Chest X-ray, PA view. Patient: 45 years old, sex M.
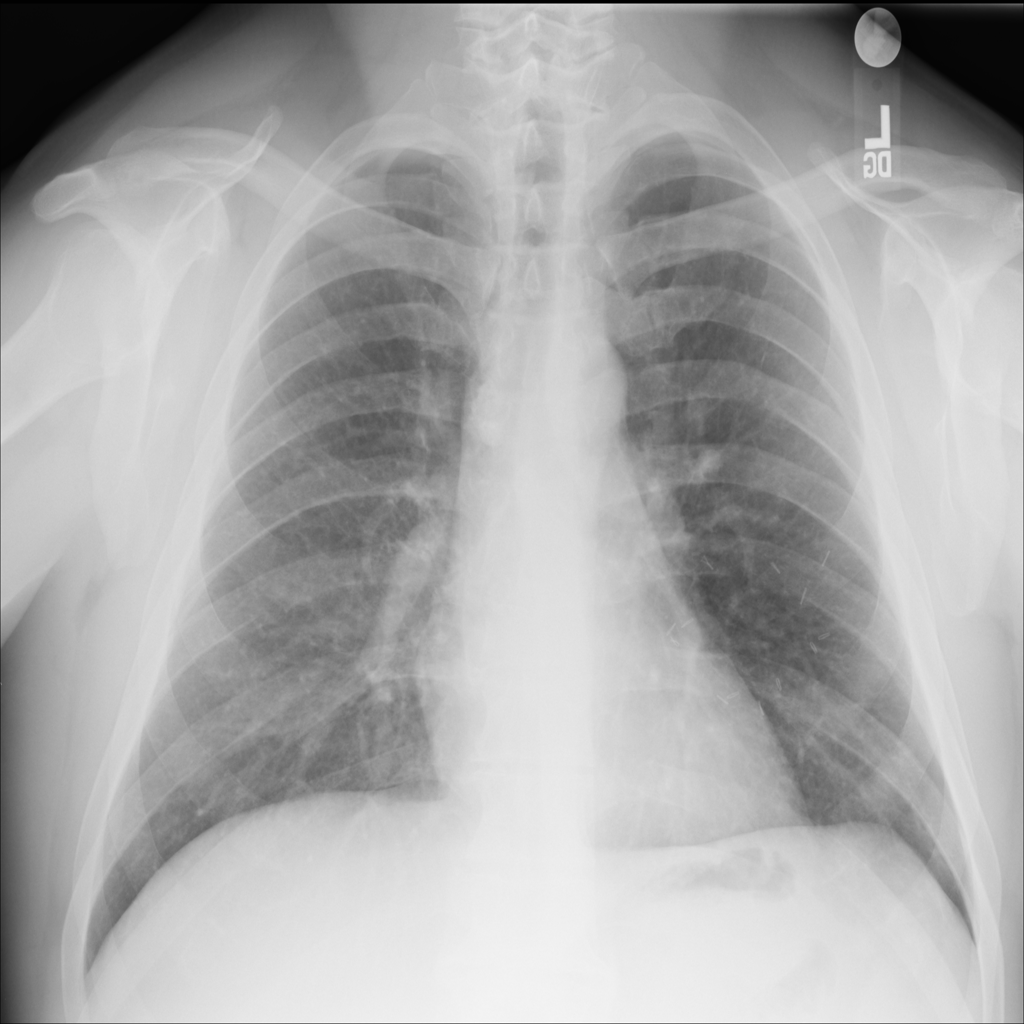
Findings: No Finding